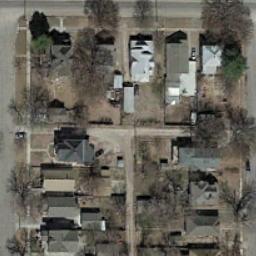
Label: medium_residential